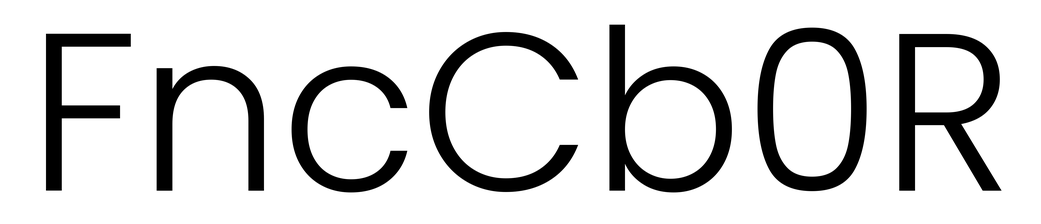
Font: Poppins-Light